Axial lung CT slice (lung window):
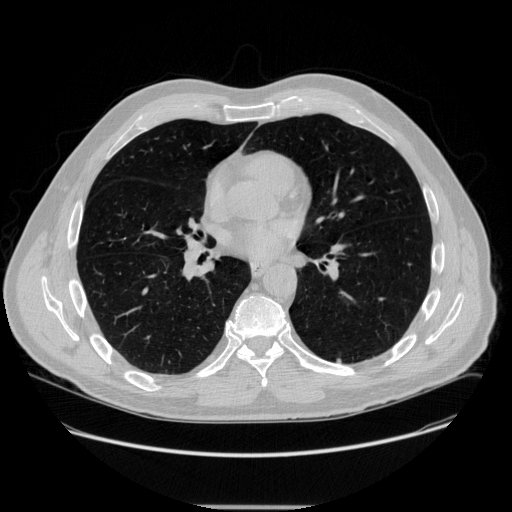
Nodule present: yes
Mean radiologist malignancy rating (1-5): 2.667